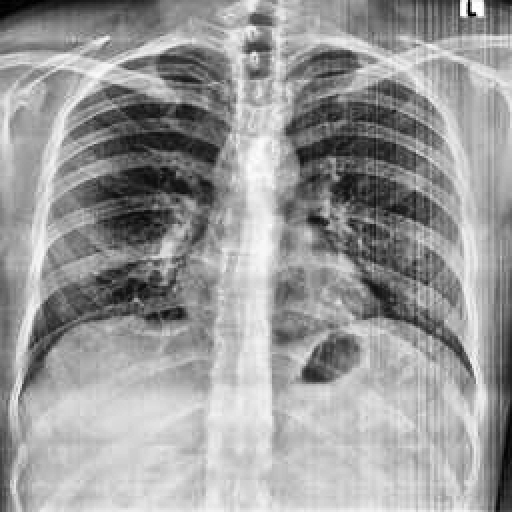
Finding: NORMAL